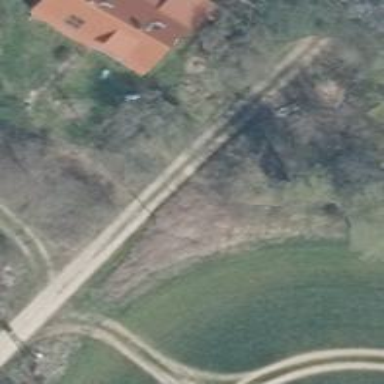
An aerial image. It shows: Sandy track road with grade 4 track type.